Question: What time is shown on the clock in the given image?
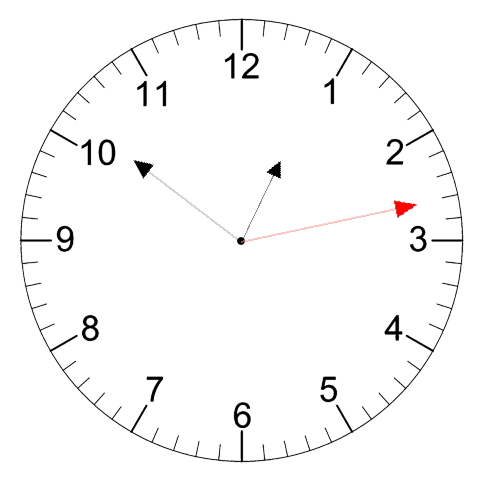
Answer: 12:51:13